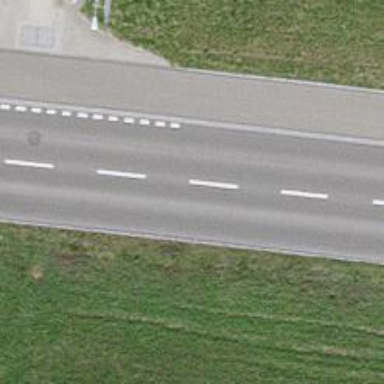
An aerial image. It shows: Primary highway with cycle track on the right.